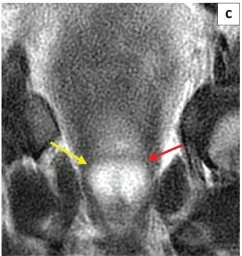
Sagittal and coronal T2-weighted sequences (b and c, respectively) of the pelvis demonstrate a well-defined homogenous cystic lesion within the prostate gland in keeping with a prostatic cyst.
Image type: radiology (mri)